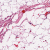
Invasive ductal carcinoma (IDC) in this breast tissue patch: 0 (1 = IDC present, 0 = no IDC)